Interaction volume radius: 5 \u00c5
Interaction volume height: 35 \u00c5
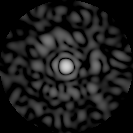
Disorder parameter: 0.8355